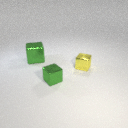
large green metal cube to the left of small yellow metal cube